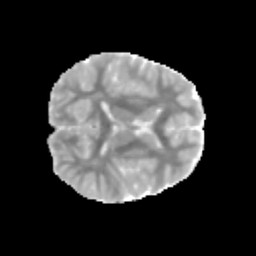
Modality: MD
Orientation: axial
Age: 9
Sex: female
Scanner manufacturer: siemens
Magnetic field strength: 3 T
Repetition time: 3.8 s
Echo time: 0.07 s